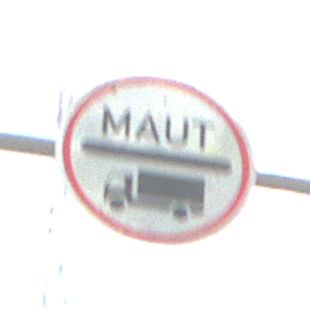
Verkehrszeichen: Mautpflicht
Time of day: Midday
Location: Outdoor (Suburban)
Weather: PartlyCloudy
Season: Summer
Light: Natural